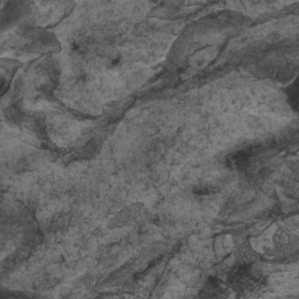
Label: non_frost